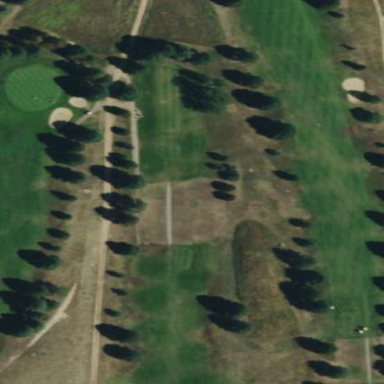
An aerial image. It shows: Golf fairway surrounded by grass.